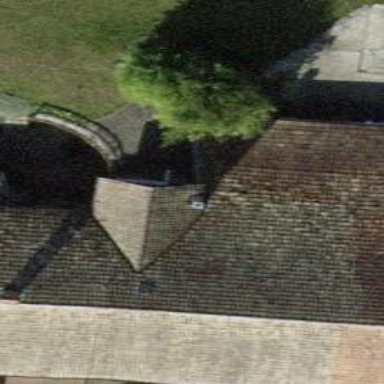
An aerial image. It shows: Detached building.